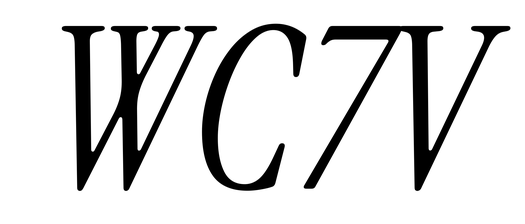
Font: InstrumentSerif-Italic